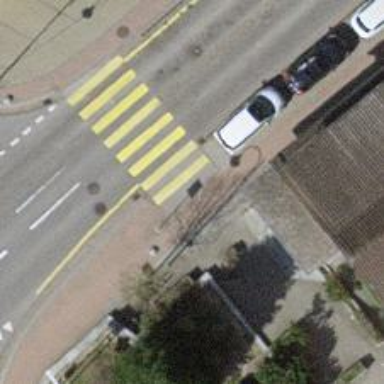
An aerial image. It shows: Kerb barrier.